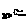
Label: fish